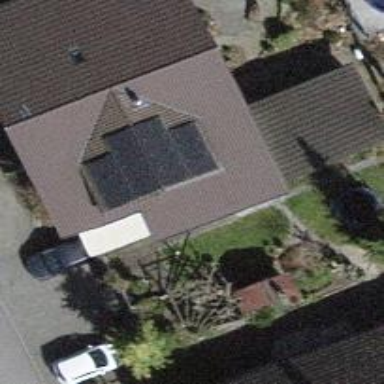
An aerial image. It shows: Solar power generator using photovoltaic panels.